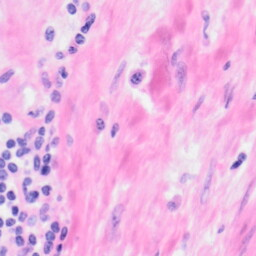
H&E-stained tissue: Kidney